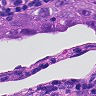
Metastatic tissue present: yes